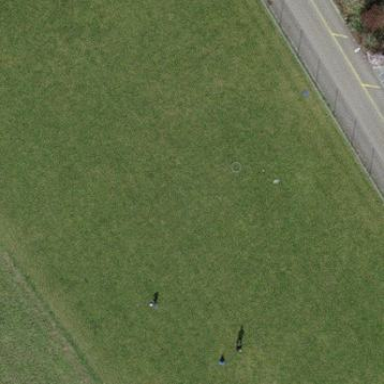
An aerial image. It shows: Soccer pitch for leisure land activities.